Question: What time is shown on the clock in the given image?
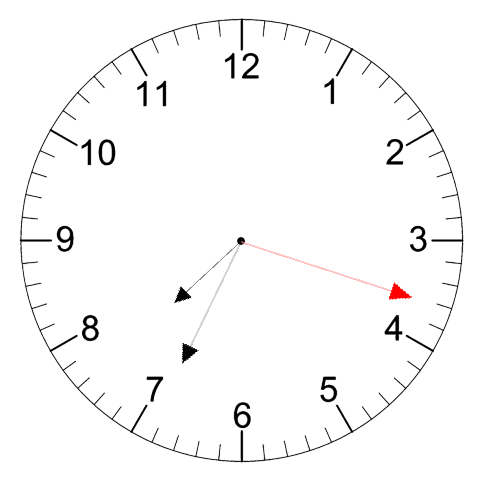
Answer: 07:34:18